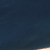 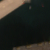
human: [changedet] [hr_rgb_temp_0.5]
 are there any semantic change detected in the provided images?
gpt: An artificial island is present in the sea.